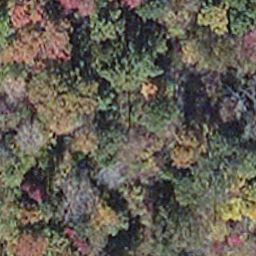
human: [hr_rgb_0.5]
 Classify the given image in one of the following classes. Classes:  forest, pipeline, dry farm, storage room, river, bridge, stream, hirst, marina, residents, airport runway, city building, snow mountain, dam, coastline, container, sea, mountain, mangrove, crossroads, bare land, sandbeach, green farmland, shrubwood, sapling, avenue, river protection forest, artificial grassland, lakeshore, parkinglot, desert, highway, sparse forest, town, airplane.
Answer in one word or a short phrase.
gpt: mangrove